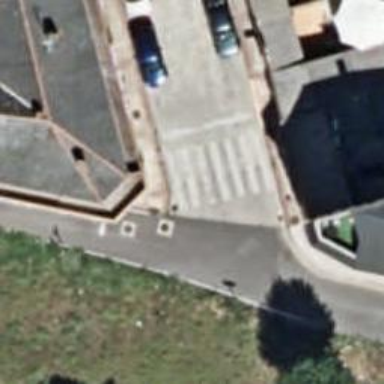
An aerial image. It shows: Zebra crossing on the road.